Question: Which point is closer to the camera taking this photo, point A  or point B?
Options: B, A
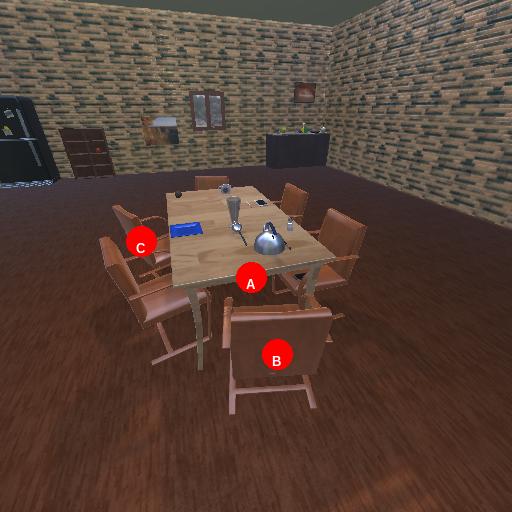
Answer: B